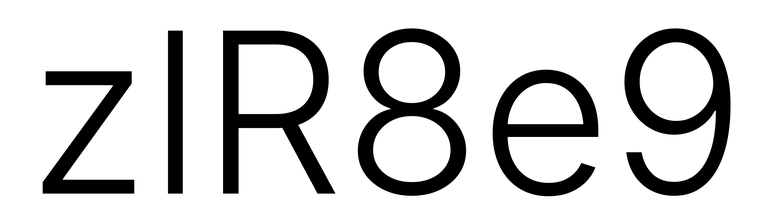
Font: Inter_Light